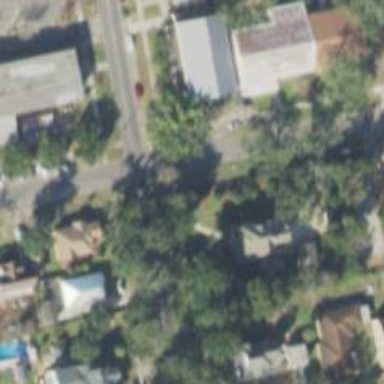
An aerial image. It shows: Residential area consisting of single-family homes.